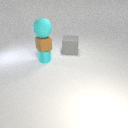
large gray rubber cube to the right of small cyan metal cylinder